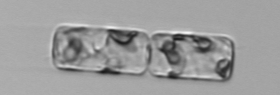
Label: Guinardia_delicatula